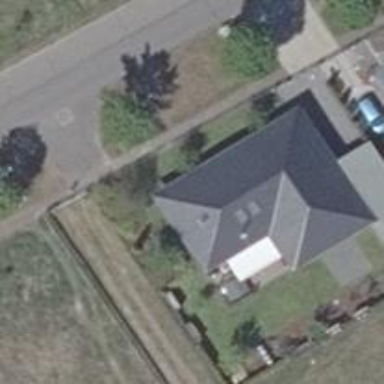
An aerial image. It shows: Detached building.